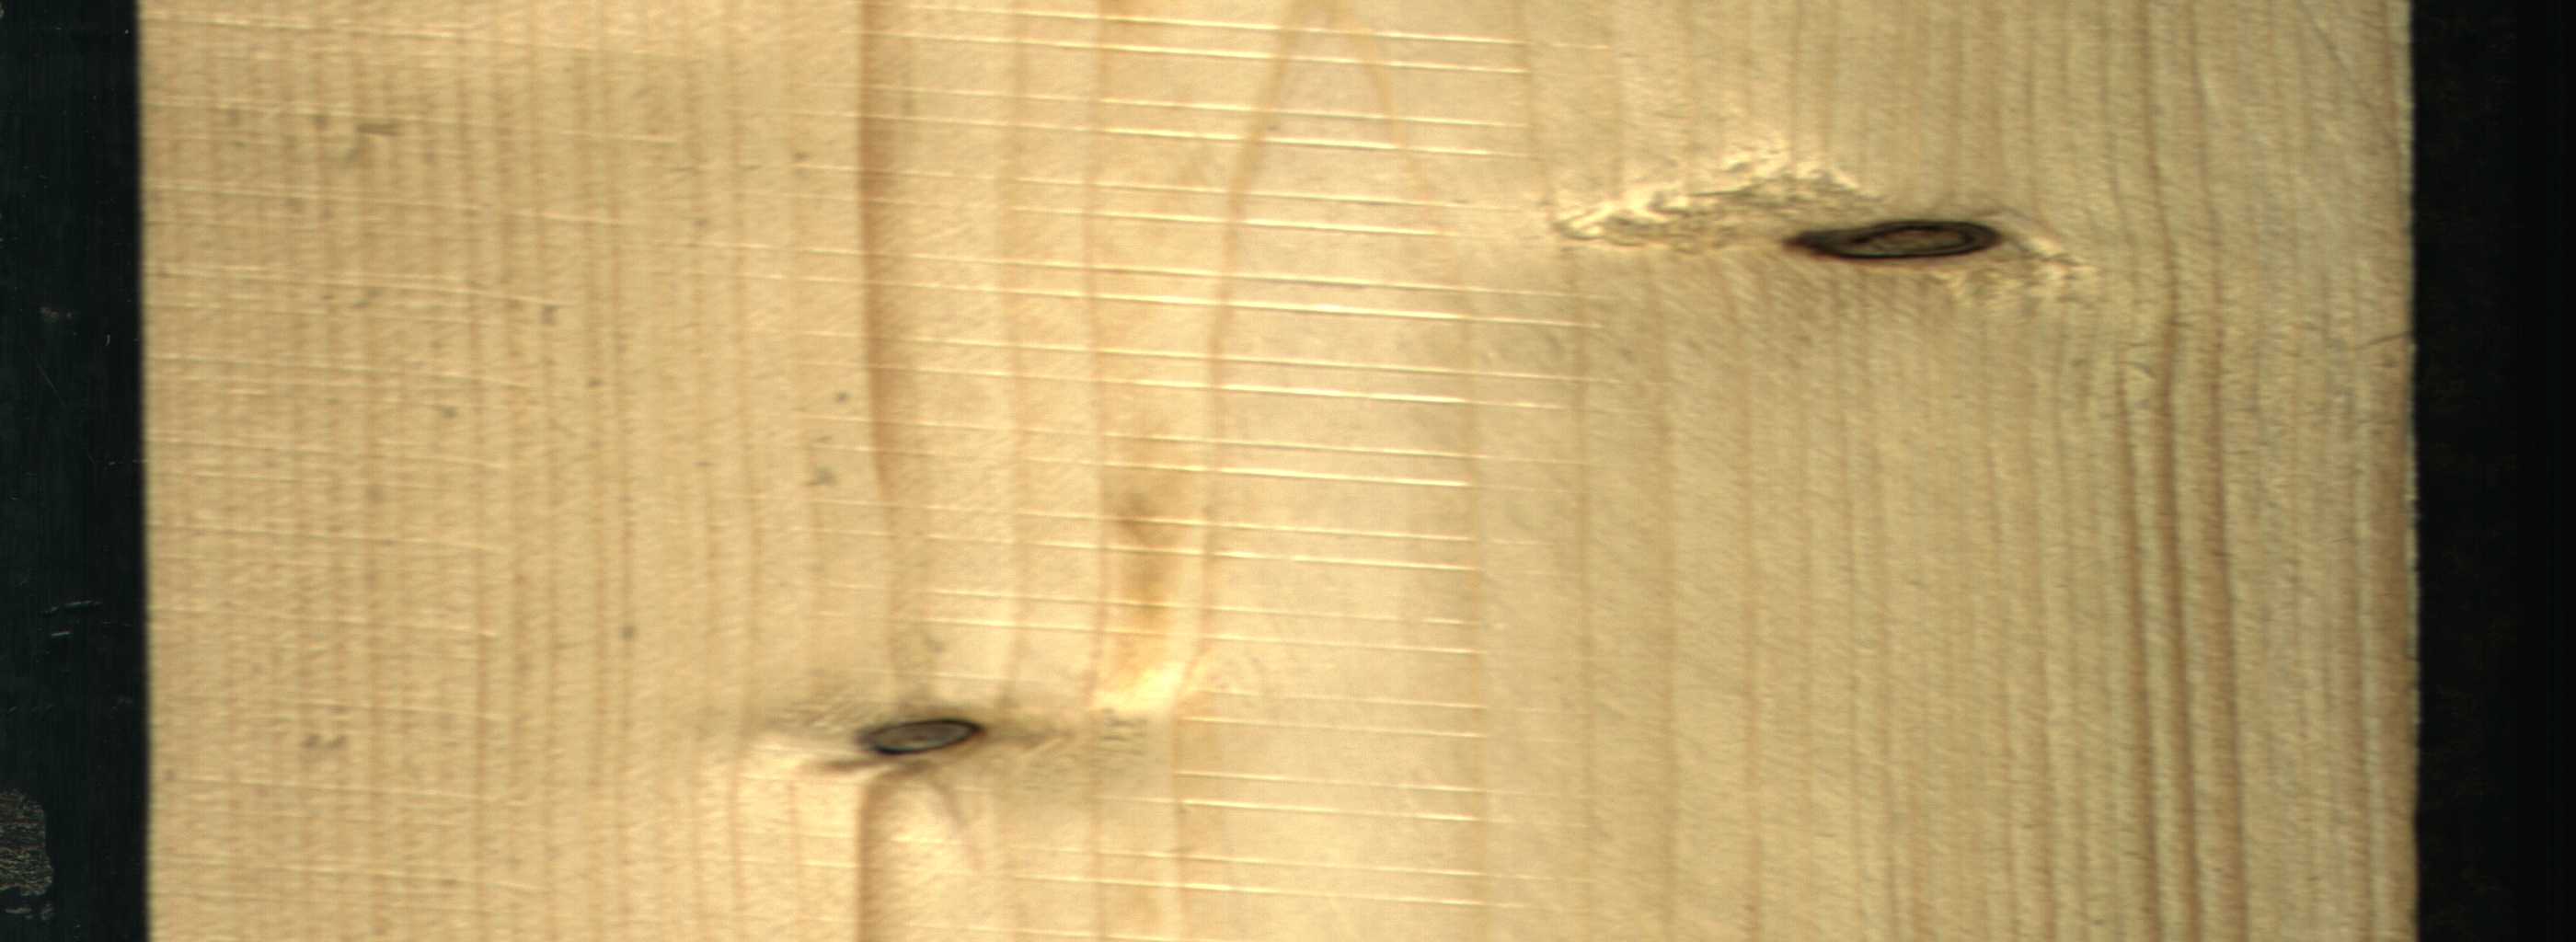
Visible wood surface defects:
Dead_Knot
Dead_Knot